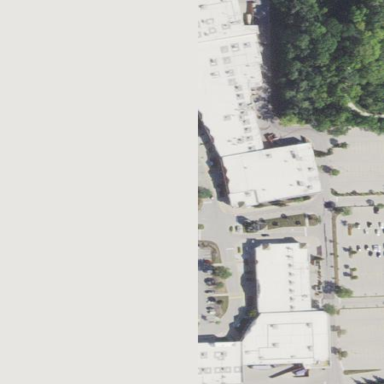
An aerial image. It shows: Retail area.